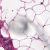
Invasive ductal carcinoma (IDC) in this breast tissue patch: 0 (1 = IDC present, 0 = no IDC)